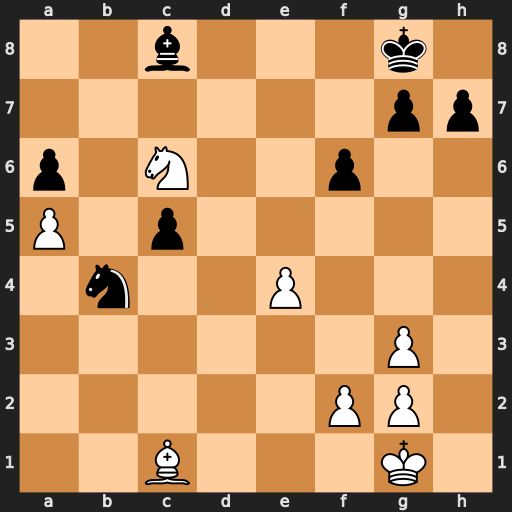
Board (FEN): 2b3k1/6pp/p1N2p2/P1p5/1n2P3/6P1/5PP1/2B3K1
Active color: w
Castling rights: -
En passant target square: -
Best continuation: Ne7+ Kf7 Nxc8